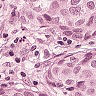
Metastatic tissue present: yes